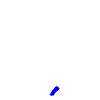
Particle: electron